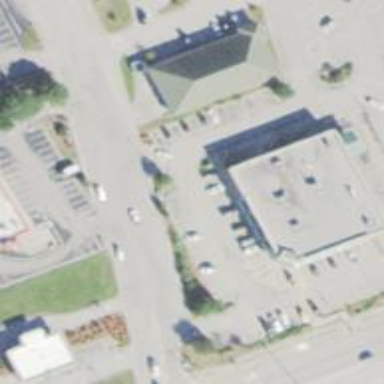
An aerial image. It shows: Pharmacy building providing healthcare services.